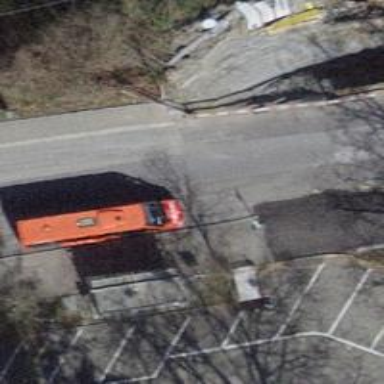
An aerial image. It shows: Bus stop with designated public transport stop position.